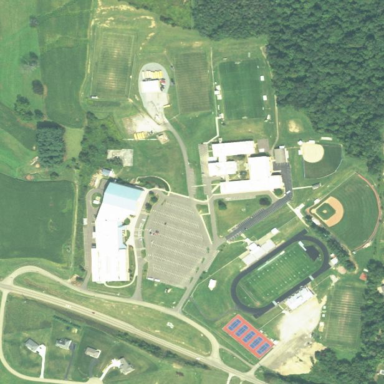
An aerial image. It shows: School.